Question: I am using AngularJS to populate my select options content dynamically from an array of objects in my controller. My objects has a property named .
How would it be possible to remove the blank option that I am getting at the top?
Also, I would want to select the first profile by default. How can this be done?
My Snippet of code is here:
'''
<select id="requestorSite"
ng-model="selectedUserProfile"
ng-options="userProfile.userProfileName for userProfile in userProfiles"
ng-selected=""
class="form-control displayInlineBlock width40per marginLeft15">
</select>
'''
My controller has
'''
$scope.userProfiles
'''
As the array of object and each object has attribute.
Below is the screen shot:

I would like to remove the blank option at the top and also have by default selected.
Thanks,
Ankit
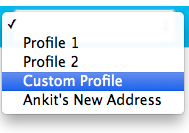
Answer: Do this :)
In your controller :
'''
function myCtrl ($scope) {
$scope.userProfiles = [
{id: 10, name: 'Carton'},
{id: 27, name: 'Bernard'},
{id: 39, name: 'Julie'},
];
$scope.selectedUserProfile= $scope.userProfiles[0]; // Set by default the value "carton"
};
'''
In your page :
'''
<select id="requestorSite" ng-model="selectedUserProfile" ng-options="userProfile as userProfile.name for userProfile in userProfiles">
</select>
'''
CodePen: <URL>